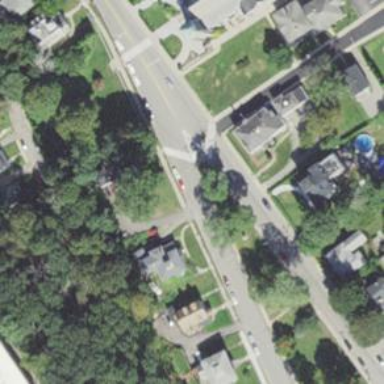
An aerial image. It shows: Residential driveway used as service road.